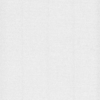
Label: dusty